八年级 · 解析几何
如图, 已知 $\triangle A B C$ 中, $\angle B=90^{\circ}, A B=8 \mathrm{~cm}, B C=6 \mathrm{~cm}, P 、 Q$ 是 $\triangle A B C$ 边上的两个动点,其中点 $P$ 从点 $A$ 开始沿 $A \rightarrow B$ 方向运动, 且速度为每秒 $1 \mathrm{~cm}$, 点 $Q$ 从点 $B$ 开始沿 $B \rightarrow C$ 方向运动,且速度为每秒 $2 \mathrm{~cm}$, 它们同时出发, 设出发的时间为 $t$ 秒.

(1) 当 $t=2$ 秒时, 求 $P Q^{2}$ 的长;

(2) 求出发时间为几秒时, $\triangle P Q B$ 是等腰三角形?

(3) 若 $Q$ 沿 $B \rightarrow C \rightarrow A$ 方向运动, 则当点 $Q$ 在边 $C A$ 上运动时,求能使 $\triangle B C Q$ 成为等腰三角形的运动时间.
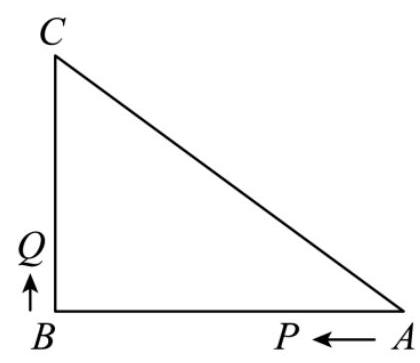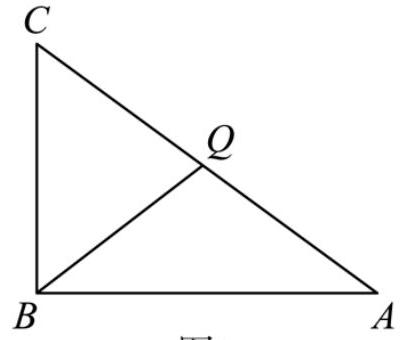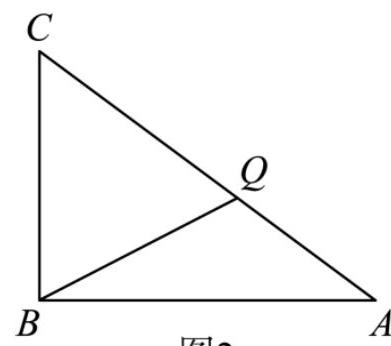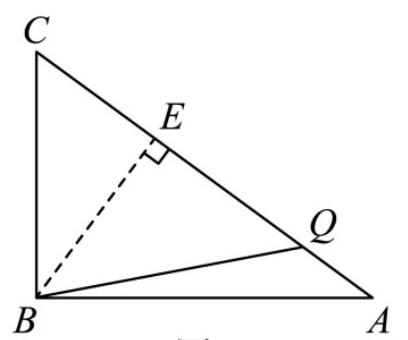
答案: （1）解: $B Q=2 \times 2=4 \mathrm{~cm}, B P=A B-A P=8-2 \times 1=6 \mathrm{~cm}$,

$\because \angle B=90^{\circ}$

$\therefore P Q^{2}=B Q^{2}+B P^{2}=52 \mathrm{~cm}^{2} ;$

(2) 解: 根据题意得: $B Q=B P$, 即 $2 t=8-t$, 解得: $t=\frac{8}{3}$,即出发时间为 $\frac{8}{3}$ 秒时, $\triangle P Q B$ 是等腰三角形;

(3) 解: 分三种情况:

(1)当 $C Q=B Q$ 时, 如图 1 ,

图1

则 $\angle C=\angle C B Q$,
$\because \angle A B C=90^{\circ}$

$\therefore \angle C B Q+\angle A B Q=90^{\circ}, \angle A+\angle C=90^{\circ}$,

$\therefore \angle A=\angle A B Q$

$\therefore A Q=B Q=C Q$,

$\because \angle B=90^{\circ}, A B=8 \mathrm{~cm}, B C=6 \mathrm{~cm}$,

$\therefore A C=10 \mathrm{~cm}$,

$\therefore C Q=A Q=\frac{1}{2} A C=5 \mathrm{~cm}$,

$\therefore B C+C Q=11 \mathrm{~cm}$,

$\therefore t=11 \div 2=5.5$ 秒;

(2)当 $C Q=B C$ 时，如图 2 ,

图2

则 $B C+C Q=12 \mathrm{~cm}$,

$\therefore t=12 \div 2=6$ 秒;

(3)当 $B C=B Q$ 时, 如图 3 , 过 $B$ 点作 $B E \perp A C$ 于点 $E$, 则 $C E=E Q$,

图3

则 $B E=\frac{A B \cdot B C}{A C}=4.8 \mathrm{~cm}$,

$\therefore C E^{2}=B C^{2}-B E^{2}$ ，即 $C E=3.6 \mathrm{~cm}$,

$\therefore C Q=2 C E=7.2 \mathrm{~cm}$,

$\therefore B C+C Q=13.2 \mathrm{~cm}$,

$\therefore t=13.2 \div 2=6.6$ 秒.

综上, 当 $t$ 为 5.5 秒或 6 秒或 6.6 秒时, $\triangle B C Q$ 为等腰三角形.